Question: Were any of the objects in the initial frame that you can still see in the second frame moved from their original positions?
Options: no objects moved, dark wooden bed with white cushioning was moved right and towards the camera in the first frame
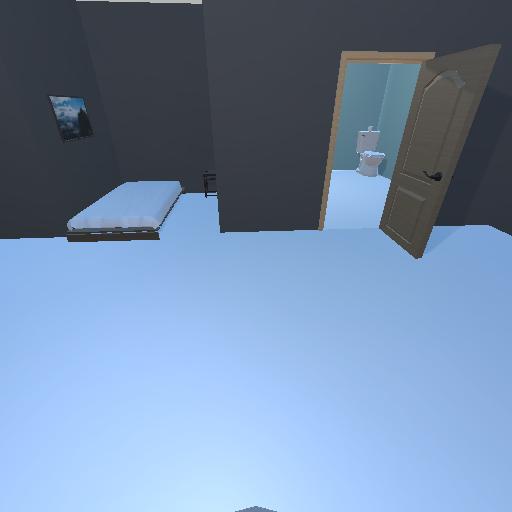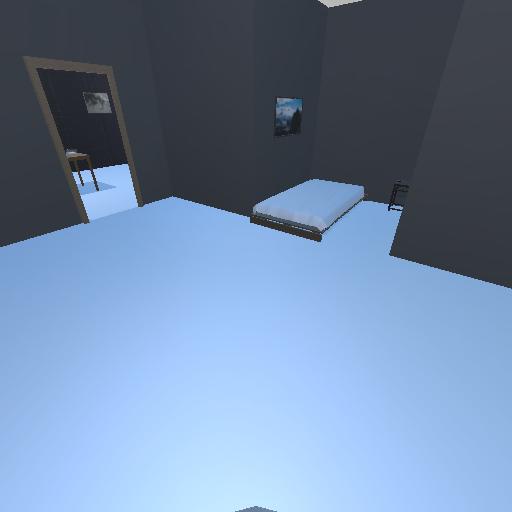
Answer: no objects moved